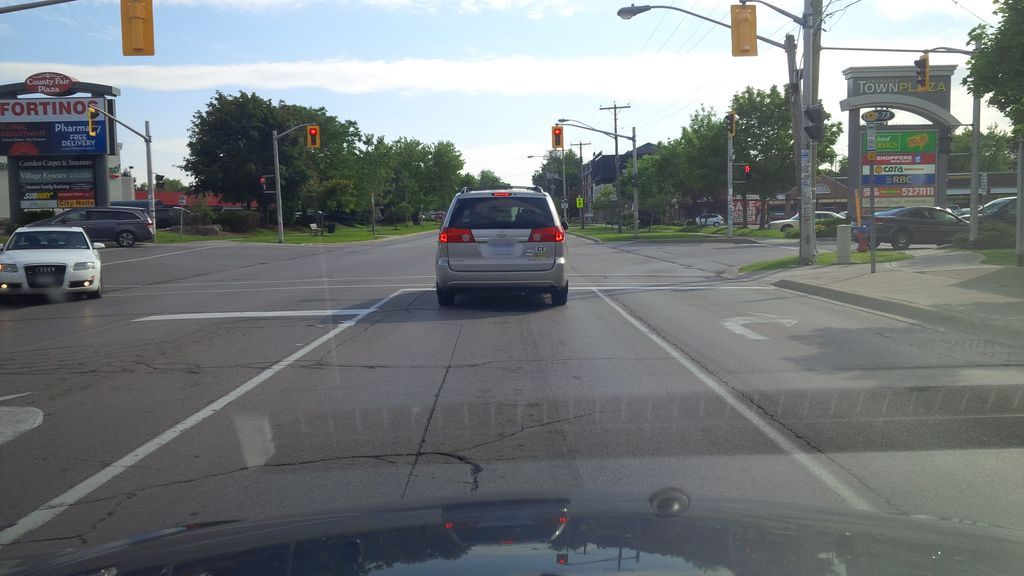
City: hamilton